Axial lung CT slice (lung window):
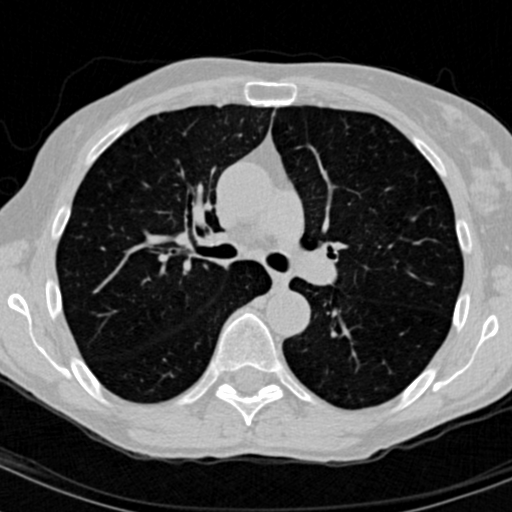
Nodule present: no